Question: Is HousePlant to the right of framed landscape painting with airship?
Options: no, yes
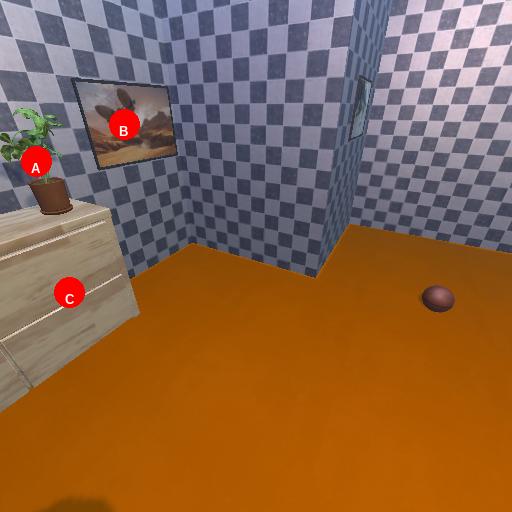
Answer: no